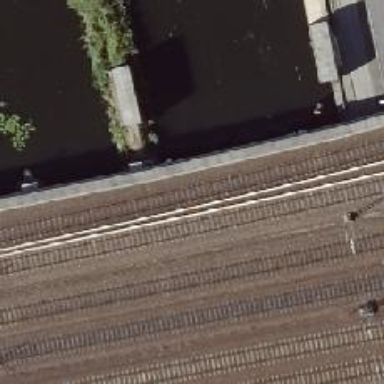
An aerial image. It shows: Bridge for the electrified light rail.